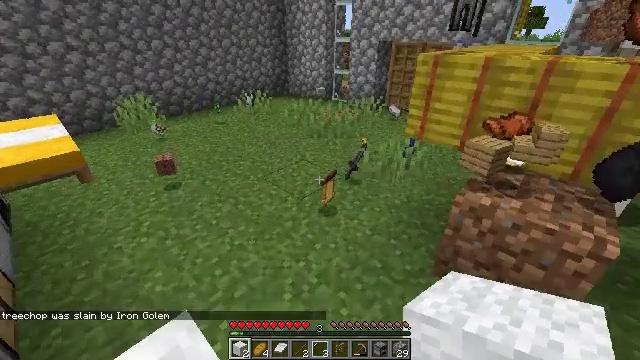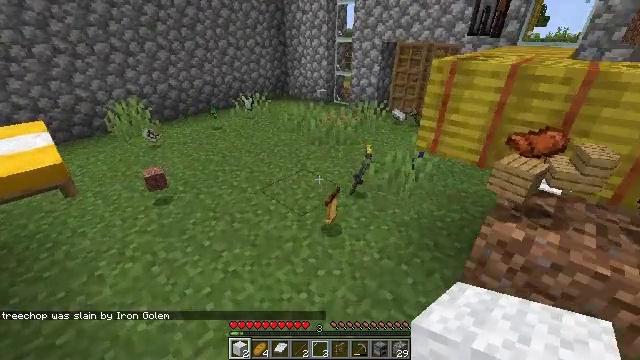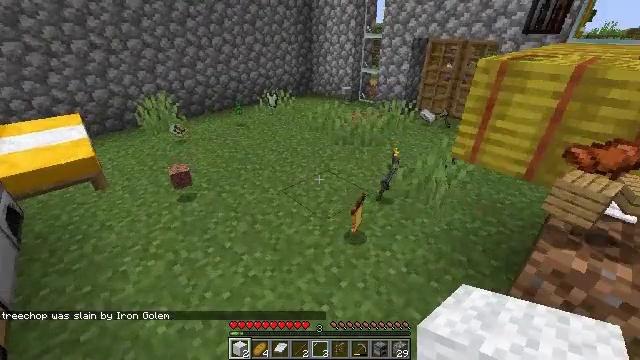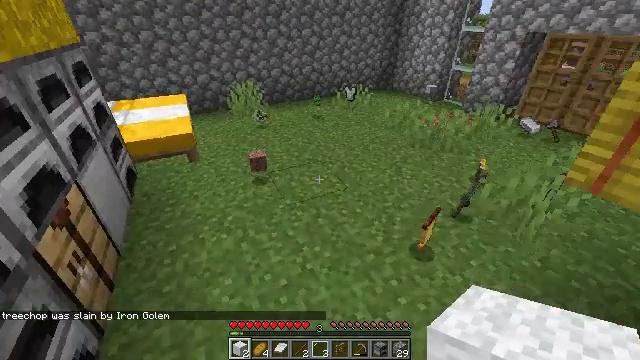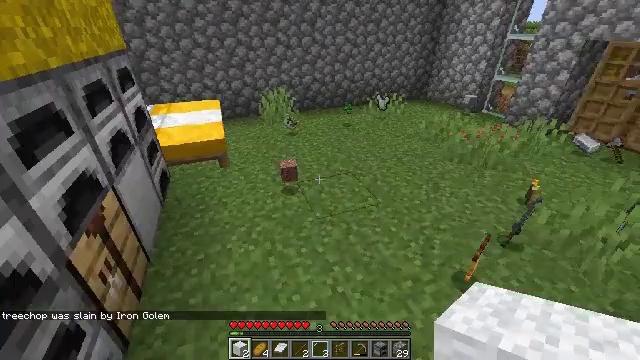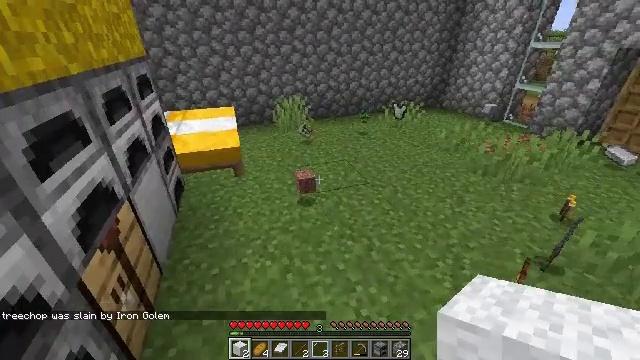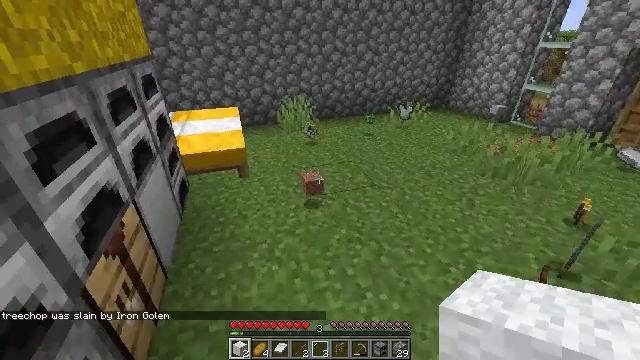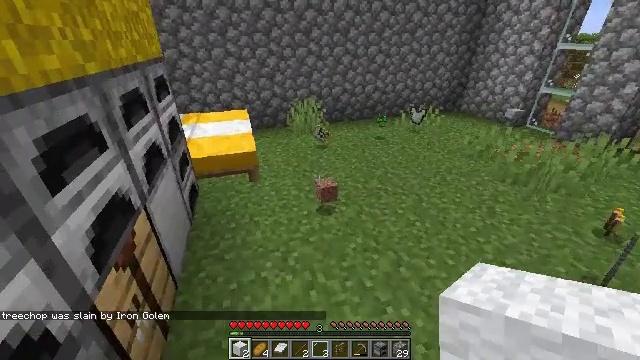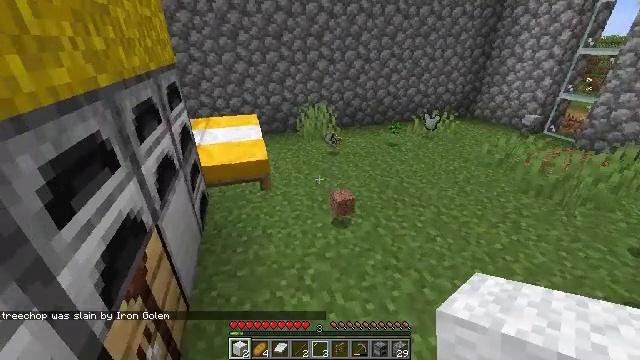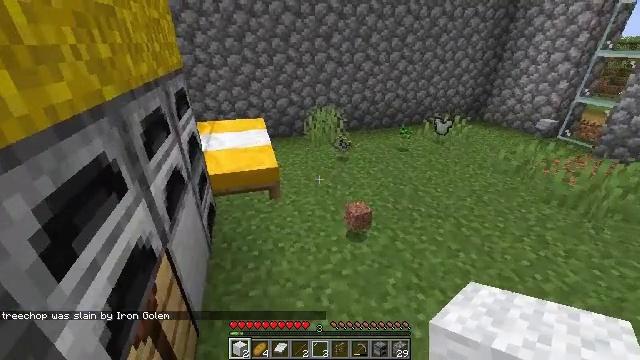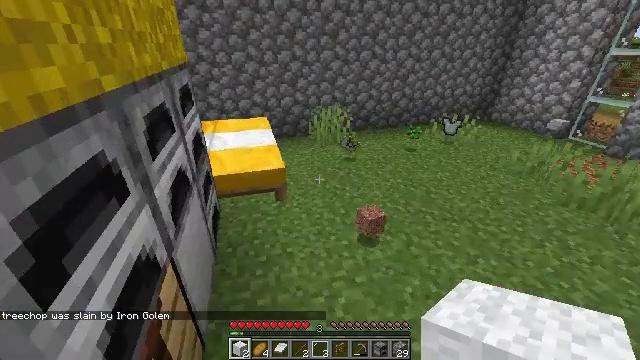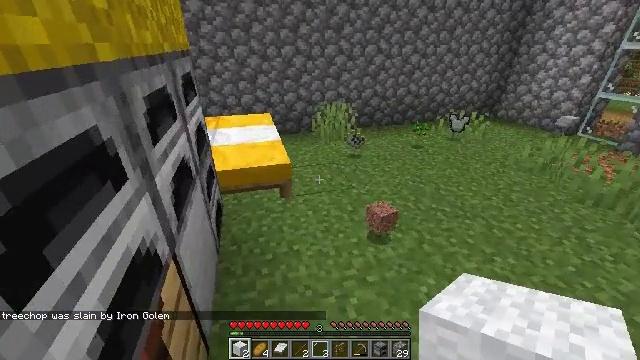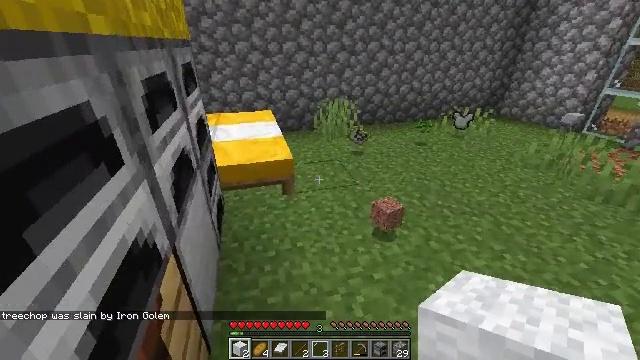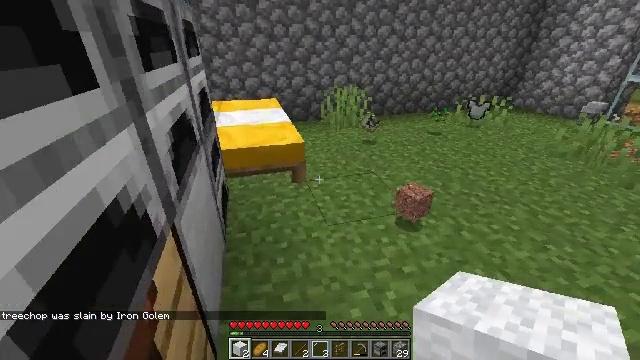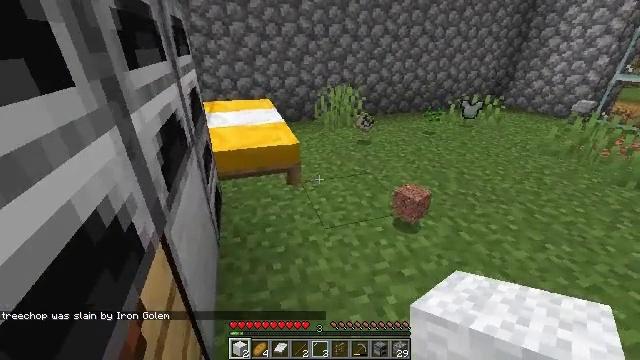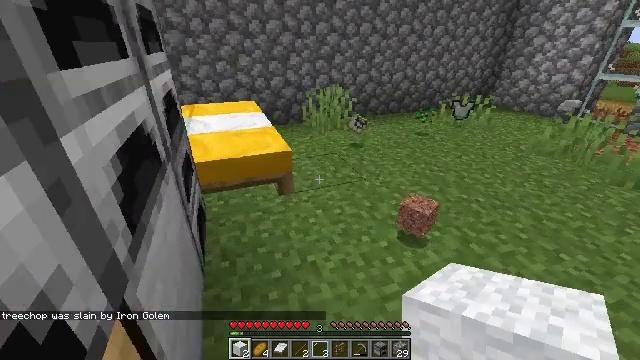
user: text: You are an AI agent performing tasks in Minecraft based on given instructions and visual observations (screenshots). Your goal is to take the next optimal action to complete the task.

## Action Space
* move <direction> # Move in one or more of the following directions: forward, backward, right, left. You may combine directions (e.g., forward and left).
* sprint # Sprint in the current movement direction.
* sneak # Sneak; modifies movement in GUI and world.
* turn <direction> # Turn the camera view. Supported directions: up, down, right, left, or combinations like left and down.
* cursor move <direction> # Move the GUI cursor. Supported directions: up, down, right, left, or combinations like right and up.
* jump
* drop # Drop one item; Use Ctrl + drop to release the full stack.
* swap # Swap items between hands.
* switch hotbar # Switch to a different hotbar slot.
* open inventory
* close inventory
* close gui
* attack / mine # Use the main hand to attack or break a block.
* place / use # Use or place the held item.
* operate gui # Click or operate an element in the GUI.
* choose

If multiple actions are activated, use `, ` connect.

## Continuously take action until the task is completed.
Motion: motion action
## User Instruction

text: Collect dirt by holding left button.
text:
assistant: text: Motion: move forward
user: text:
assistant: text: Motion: move forward and move left, turn left
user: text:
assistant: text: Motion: move forward and move left, turn left and down
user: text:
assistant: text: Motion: move forward and move left, turn left and up
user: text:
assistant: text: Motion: move forward and move left, turn left and up
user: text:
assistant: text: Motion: move forward and move left
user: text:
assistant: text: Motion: move forward and move left, turn left
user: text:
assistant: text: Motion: move forward and move left, turn left
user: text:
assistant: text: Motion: move forward and move left
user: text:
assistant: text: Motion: move forward and move left
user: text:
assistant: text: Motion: move forward and move left
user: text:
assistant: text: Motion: move forward and move left
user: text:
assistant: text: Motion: move forward and move left
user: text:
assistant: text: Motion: move forward and move left, turn right
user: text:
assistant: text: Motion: move forward and move left, turn right
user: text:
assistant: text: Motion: move forward, turn right and down
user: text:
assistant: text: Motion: move forward, turn right
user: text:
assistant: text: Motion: move forward
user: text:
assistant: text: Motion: move forward
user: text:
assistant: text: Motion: move forward
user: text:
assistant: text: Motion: move forward, turn right
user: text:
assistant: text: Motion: move forward, turn right and down
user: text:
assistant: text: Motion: move forward, turn right
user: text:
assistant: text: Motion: move forward, turn right
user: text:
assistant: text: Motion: move forward, turn right
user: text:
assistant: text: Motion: move forward
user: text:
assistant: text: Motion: move forward
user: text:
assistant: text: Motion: move forward
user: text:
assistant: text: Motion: move forward
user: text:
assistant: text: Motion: move forward